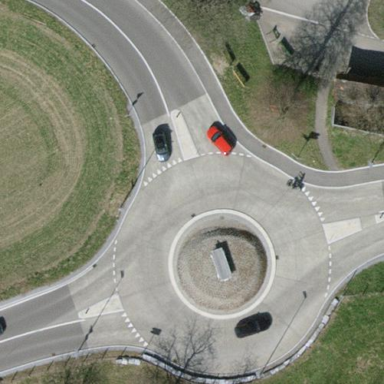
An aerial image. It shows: Secondary road with concrete surface leading to roundabout.